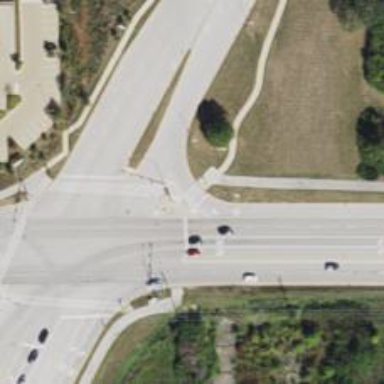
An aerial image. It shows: Secondary link road with asphalt surface.